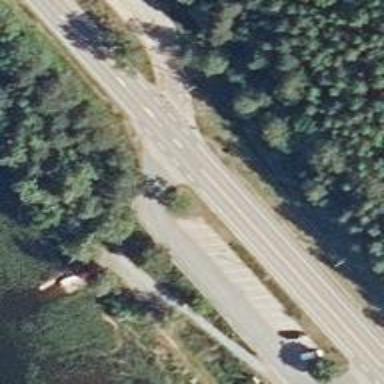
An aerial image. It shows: Rest area along the road.